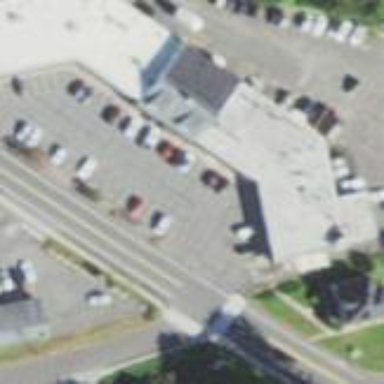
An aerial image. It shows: Retail area.